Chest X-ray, PA view. Patient: 65 years old, sex M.
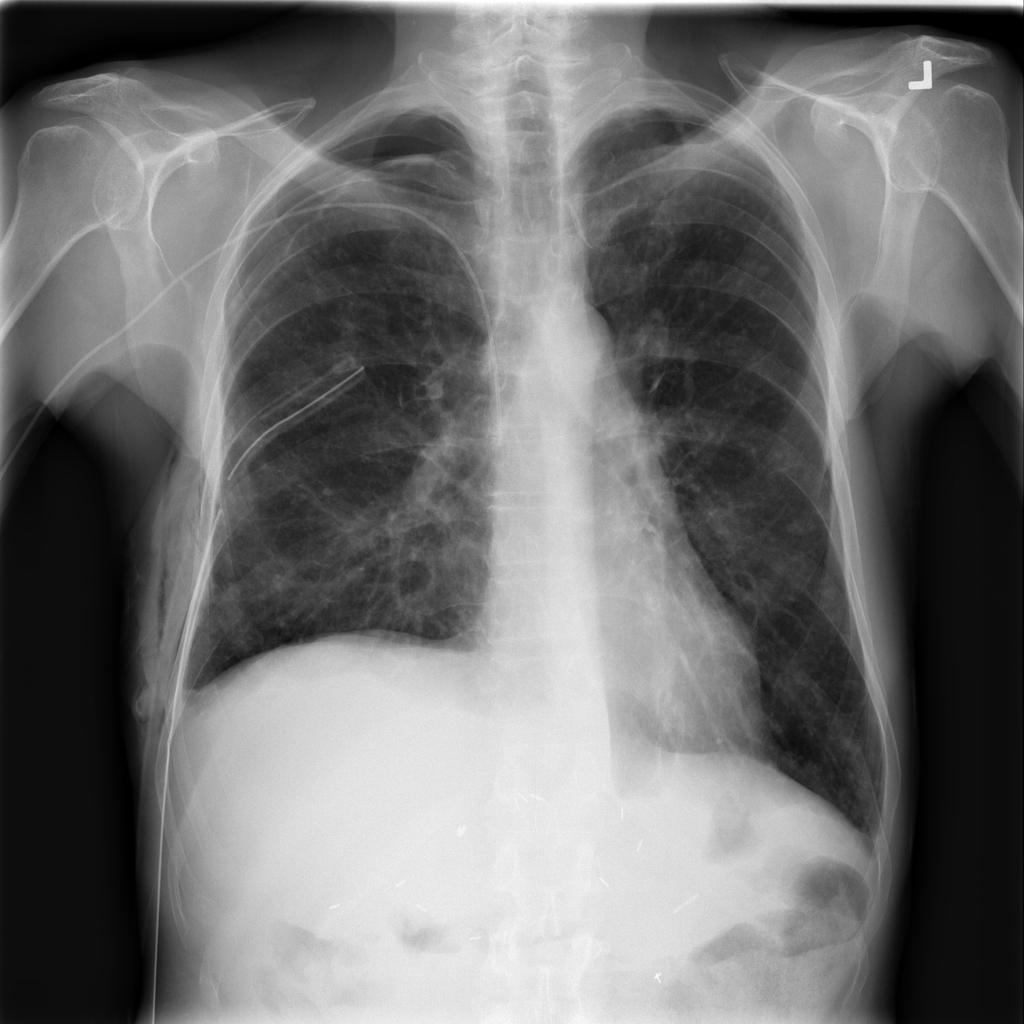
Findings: Pneumothorax